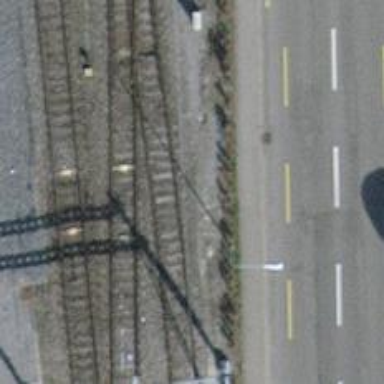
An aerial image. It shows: Single-track electrified railway siding with contact line.